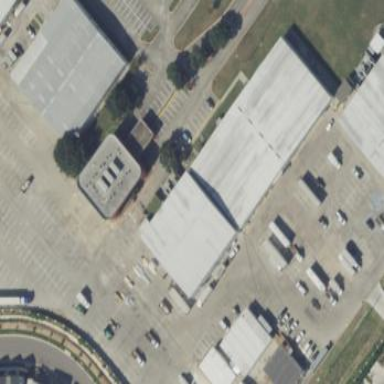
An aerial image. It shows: Hangar building.